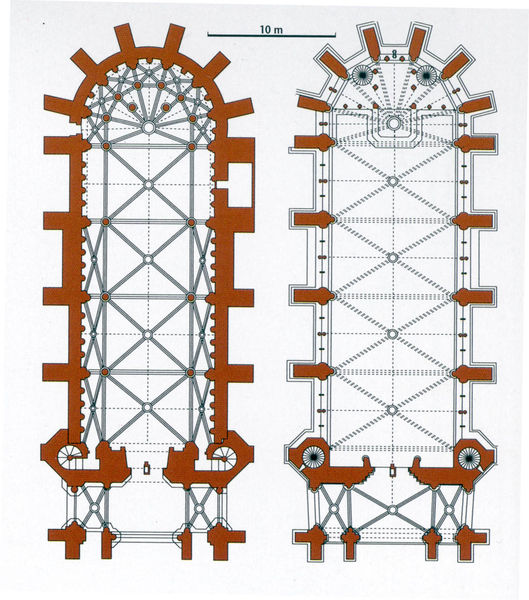
Titel: Sainte-Chapelle (Grundrisse Unter- und Oberkirche)
Künstler: Pierre de Montreuil
Standort: Paris
Institution: Sainte-Chapelle
Schlagwörter: blau, weiß, ocker, braun, fenster, frankreich, grau, orange, paris, pfeiler, schwarz, skizze, stützen, säule, säulen, tür, zeichnung, dach, gebäude, rot, wand, architektur, kirche, boden, decke, gotik, oval, turm, schiff, schiffe, papier, türen, zwei, mauer, grafik, graphik, linien, hof, empore, joche, kuppel, treppe, treppen, könig, symmetrie, schmal, aufgang, stufen, tor, umriss, galerie, pfosten, oben, unten, punkte, wände, eingang, umgang, überdachung, gewölbe, kreuz, türme, dom, rippen, kreise, dachstuhl, entwurf, altar, hauptschiff, kathedrale, halbrund, portal, tore, kirchenschiff, kreuzrippen, kreuzrippengewölbe, seiten, skelett, mittelschiff, dreischiffig, gotisch, kreuzgewölbe, kreuzgratgewölbe, obergaden, rosette, seitenschiff, mauern, apsis, chor, kapelle, plan, konche, wendeltreppe, geometrie, symetrisch, basilika, riss, grundriss, massstab, aufriss, nischen, bauplan, krypta, atrium, fundament, statik, gesimse, vorhalle, einschiffig, apsiden, zweistöckig, hallenkirche, kapellen, nartex, vierung, nieschen, längsschiff, querschiff, strebewerk, westwerk, halbsäulen, konchen, chorumgang, treppentürme, masstab, geostet, stützpfeiler, untergeschoß, wendeltreppen, strebepfeiler, planung, meter, querstreben, sternförmig, wandpfeiler, kirchenplan, erdgeschoß, sterngewölbe, netzgewölbe, gaden, unterkirche, größe, oberkirche, hofe, grundmauern, windverbände, chapelle, saint chapelle, ste-chapelle, chorapsis, chorpolygon, westerwerk, m, 10, sainte chapellle, saalbau, grudnriss, langchor